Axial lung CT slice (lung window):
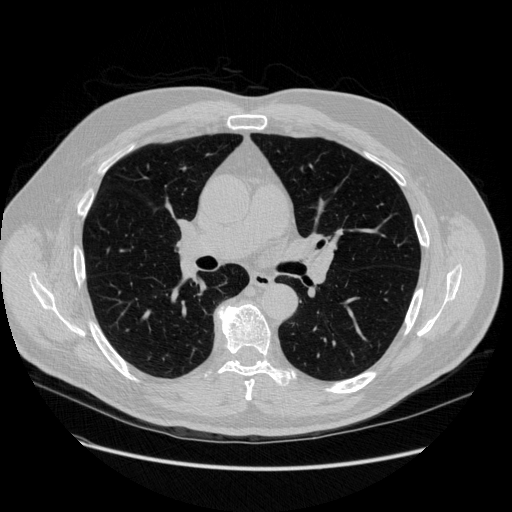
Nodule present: no